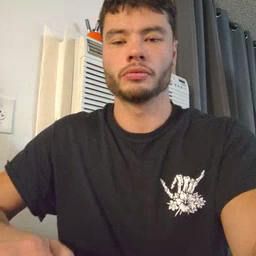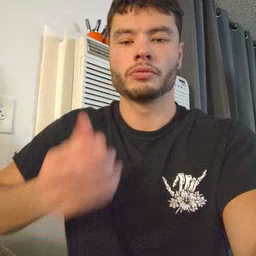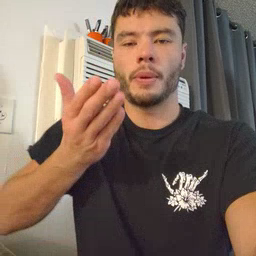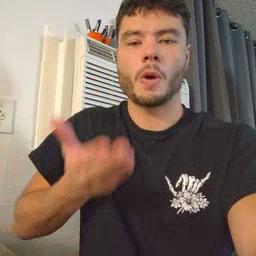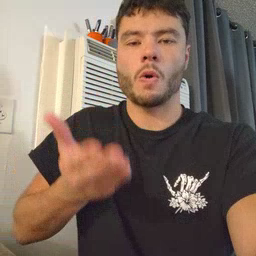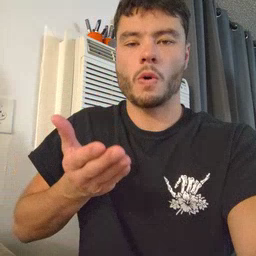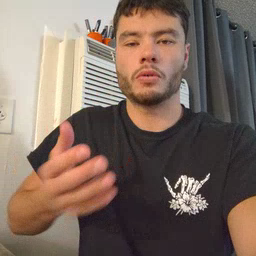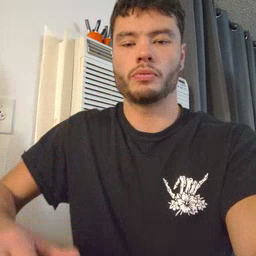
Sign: boat